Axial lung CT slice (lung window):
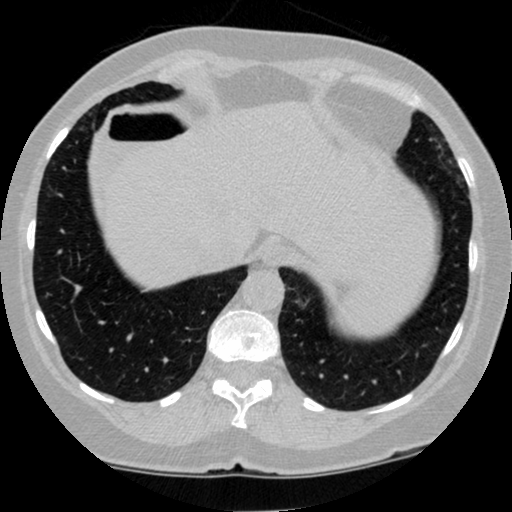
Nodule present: no